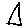
Label: triangle